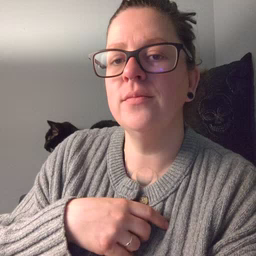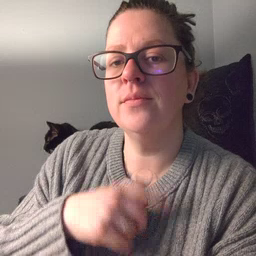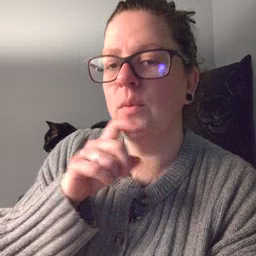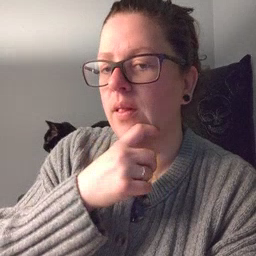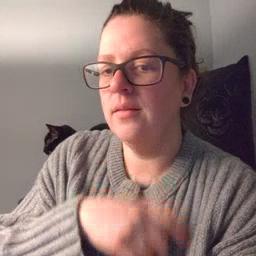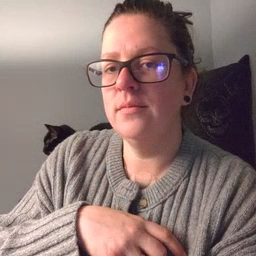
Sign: cereal